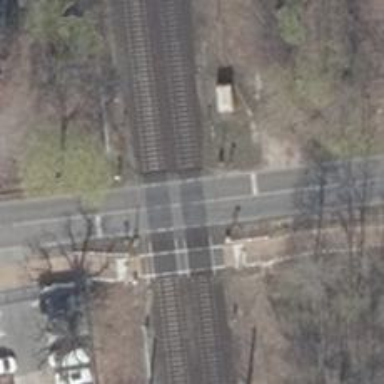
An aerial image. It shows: Full barrier level crossing along the railway.